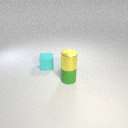
small cyan rubber cube behind small green rubber cylinder